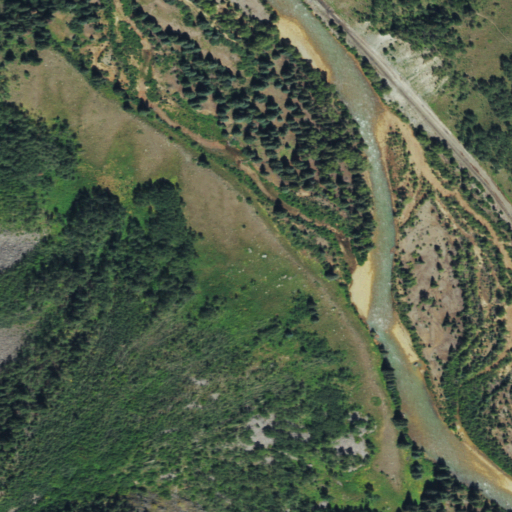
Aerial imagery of plain(s) in Colorado named Elk Park containing deciduous forest, woody wetlands, herbaceous wetlands, grassland, shrub, open water, and evergreen forest